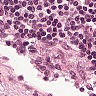
Metastatic tissue present: no